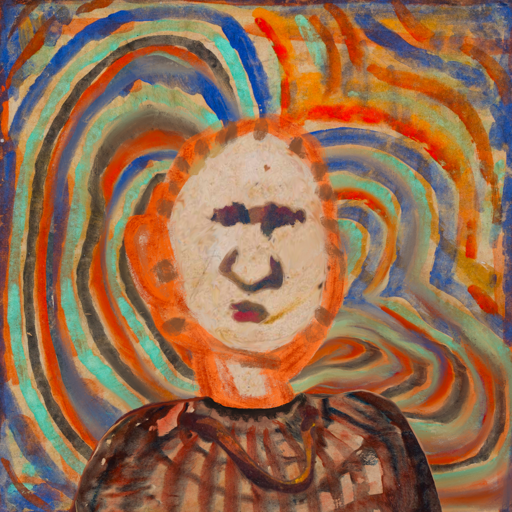
Background: Sisters, Head And Neck Front: Rupkatha, Face Front: In_The_Sun, Bust: Orphan, Hair Front: Blank, Head Accessory: Blank, Second Necklace: Comrade, Necklace: Blank, Baby: Blank